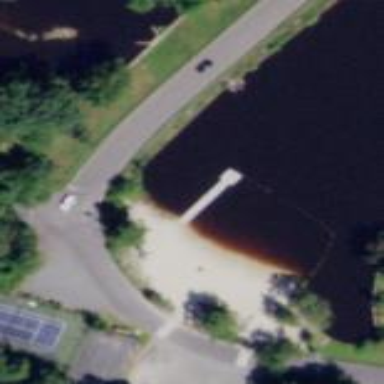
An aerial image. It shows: Swimming area within the leisure land.